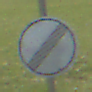
Verkehrszeichen: EndeSaemtlicherBegrenzungen
Umgebung: Outdoor, Nature
Tageszeit: MorningAfternoon
Wetter: PartlyCloudy
Licht: Natural
Jahreszeit: NotSpecified
Kontrast: HighContrast